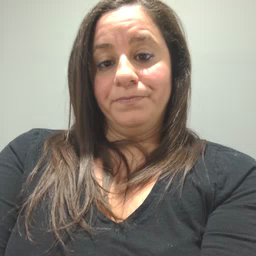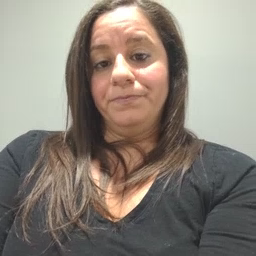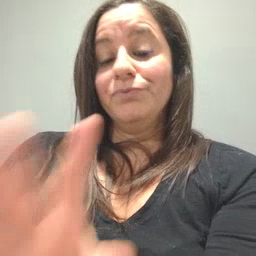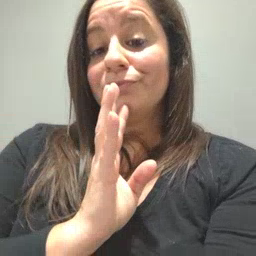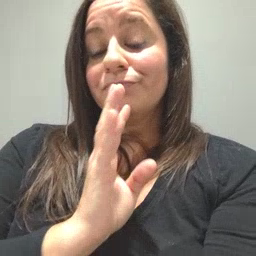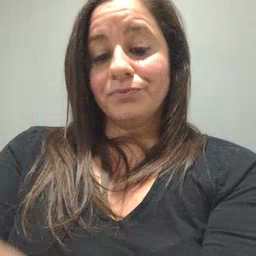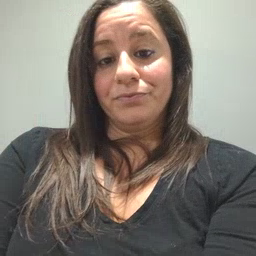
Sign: talk